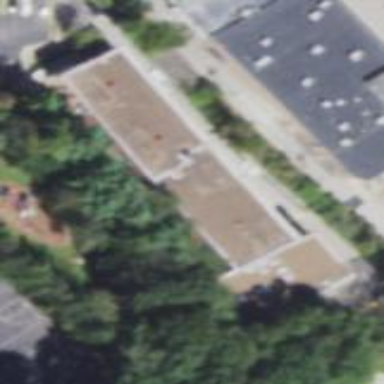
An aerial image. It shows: School building with school amenities.